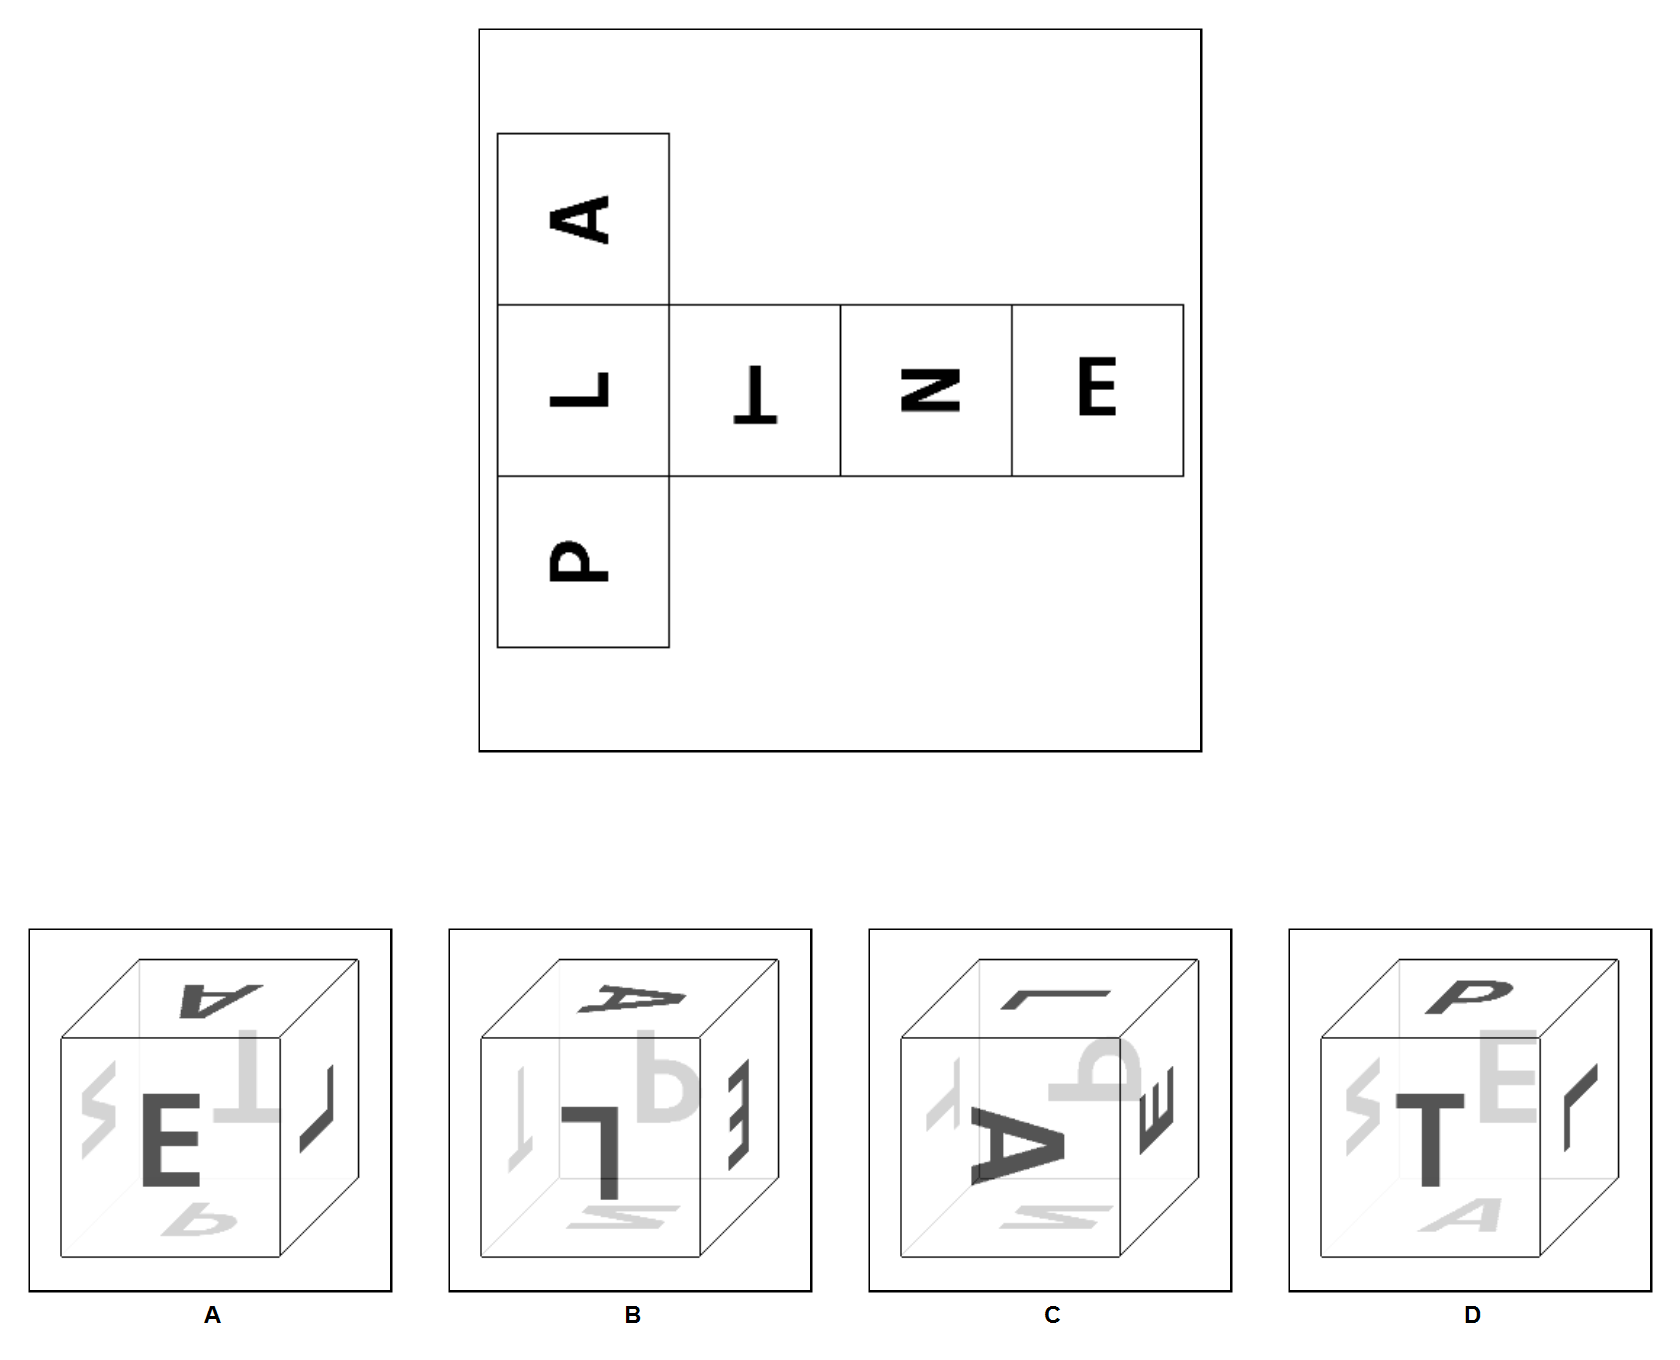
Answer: B